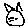
Label: cat